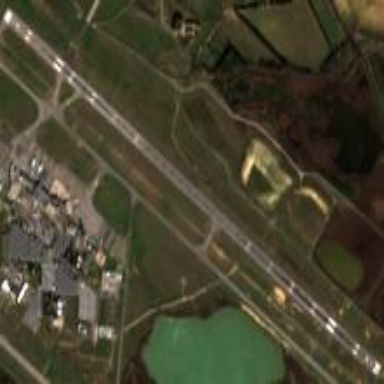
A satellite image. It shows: Runway in airport area.